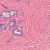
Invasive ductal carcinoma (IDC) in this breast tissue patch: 0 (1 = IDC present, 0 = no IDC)